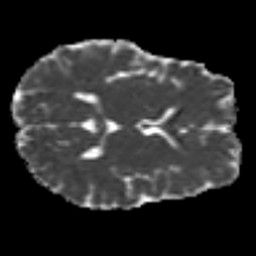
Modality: MD
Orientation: axial
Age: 28
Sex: female
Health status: healthy
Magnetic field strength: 3 T
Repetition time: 9 s
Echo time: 0.093 s